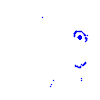
Particle: pion